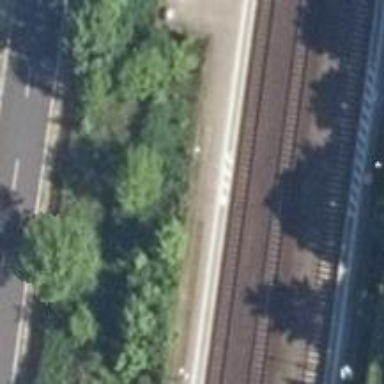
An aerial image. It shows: Stop position for public transport at railway stop.